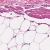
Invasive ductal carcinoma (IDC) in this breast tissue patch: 0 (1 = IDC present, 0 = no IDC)